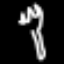
Label: fork